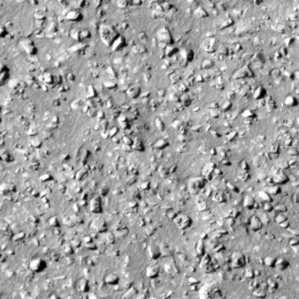
Label: non_frost